Question: How would I go about creating the following layout using tablelayout? Column spanning is straightforward, but I haven't found any clear guidance on row spanning.

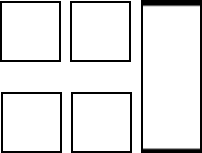
Answer: try this one... You can use the layout_weight property to achieve what you are trying to do..
the below layout will have the layout as shown by you in the above picture..
'''
<?xml version="1.0" encoding="utf-8"?><TableLayout xmlns:android="http://schemas.android.com/apk/res/android"
android:orientation="vertical" android:layout_width="fill_parent"
android:layout_height="fill_parent">
<TableRow>
<TableLayout android:layout_width="0dip"
android:layout_weight="2" android:layout_height="fill_parent">
<TableRow android:layout_width="0dip" android:layout_weight="2"
android:layout_height="0dip">
<View android:layout_width="0dip" android:layout_weight="1"
android:layout_margin="5dip" android:layout_height="fill_parent"
android:background="#fff"></View>
<View android:layout_width="0dip" android:layout_weight="1"
android:background="#eee" android:layout_margin="5dip"
android:layout_height="fill_parent"></View>
</TableRow>
<TableRow android:layout_width="0dip" android:layout_weight="2"
android:layout_height="0dip">
<View android:layout_width="0dip" android:layout_weight="1"
android:background="#eee" android:layout_height="fill_parent"
android:layout_margin="5dip"></View>
<View android:layout_width="0dip" android:layout_weight="1"
android:layout_margin="5dip" android:layout_height="fill_parent"
android:background="#fff"></View>
</TableRow>
</TableLayout>
<TableLayout android:layout_width="0dip"
android:layout_weight="1" android:layout_height="fill_parent">
<TableRow>
<View android:layout_width="0dip" android:layout_weight="1"
android:background="#bbb" android:layout_height="fill_parent"></View>
</TableRow>
</TableLayout>
</TableRow>
'''
In the above code replace the view with the one that you want over there...